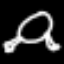
Label: frog